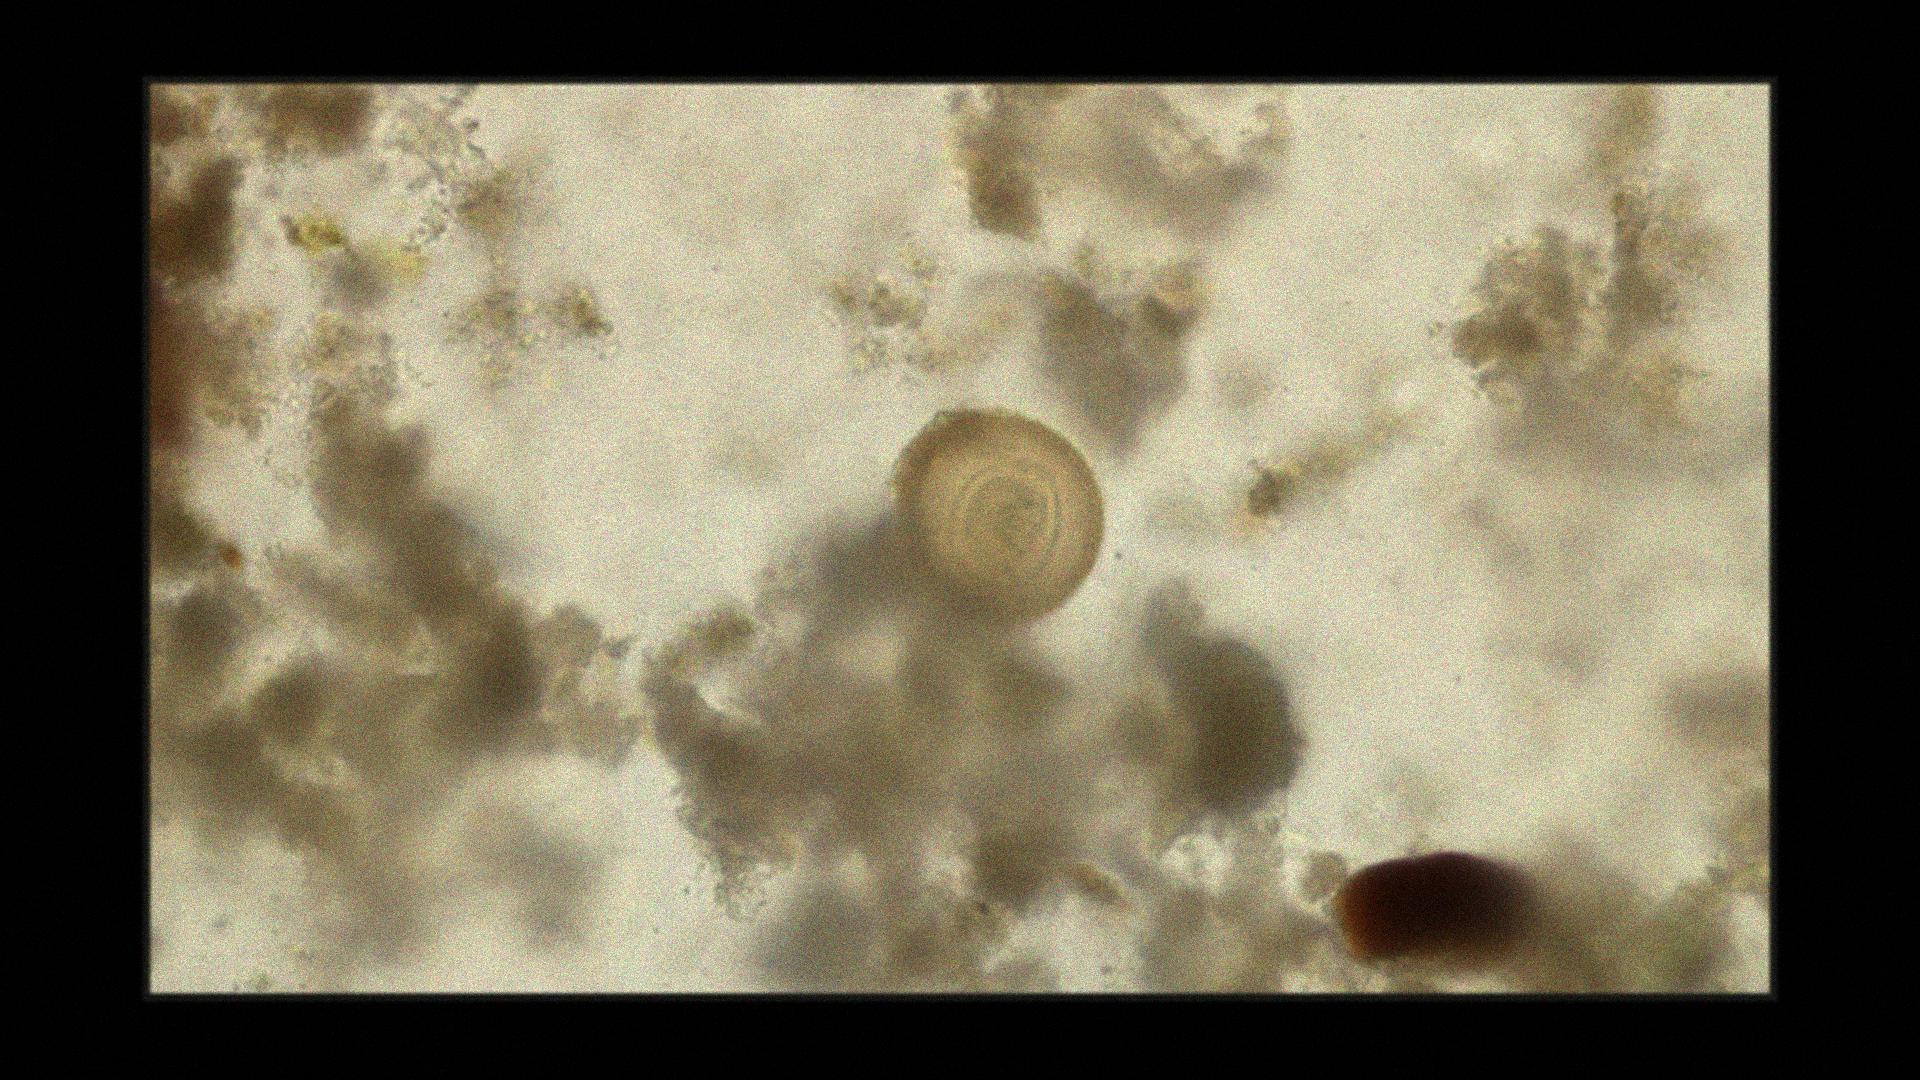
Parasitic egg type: Hymenolepis diminuta